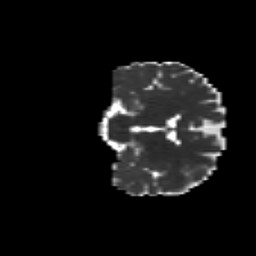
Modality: MD
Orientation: coronal
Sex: female
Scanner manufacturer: siemens
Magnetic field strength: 3 T
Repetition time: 5 s
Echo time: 0.071 s